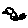
Label: bird